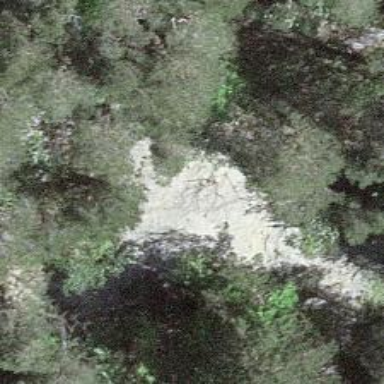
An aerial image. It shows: Cliff in nature.